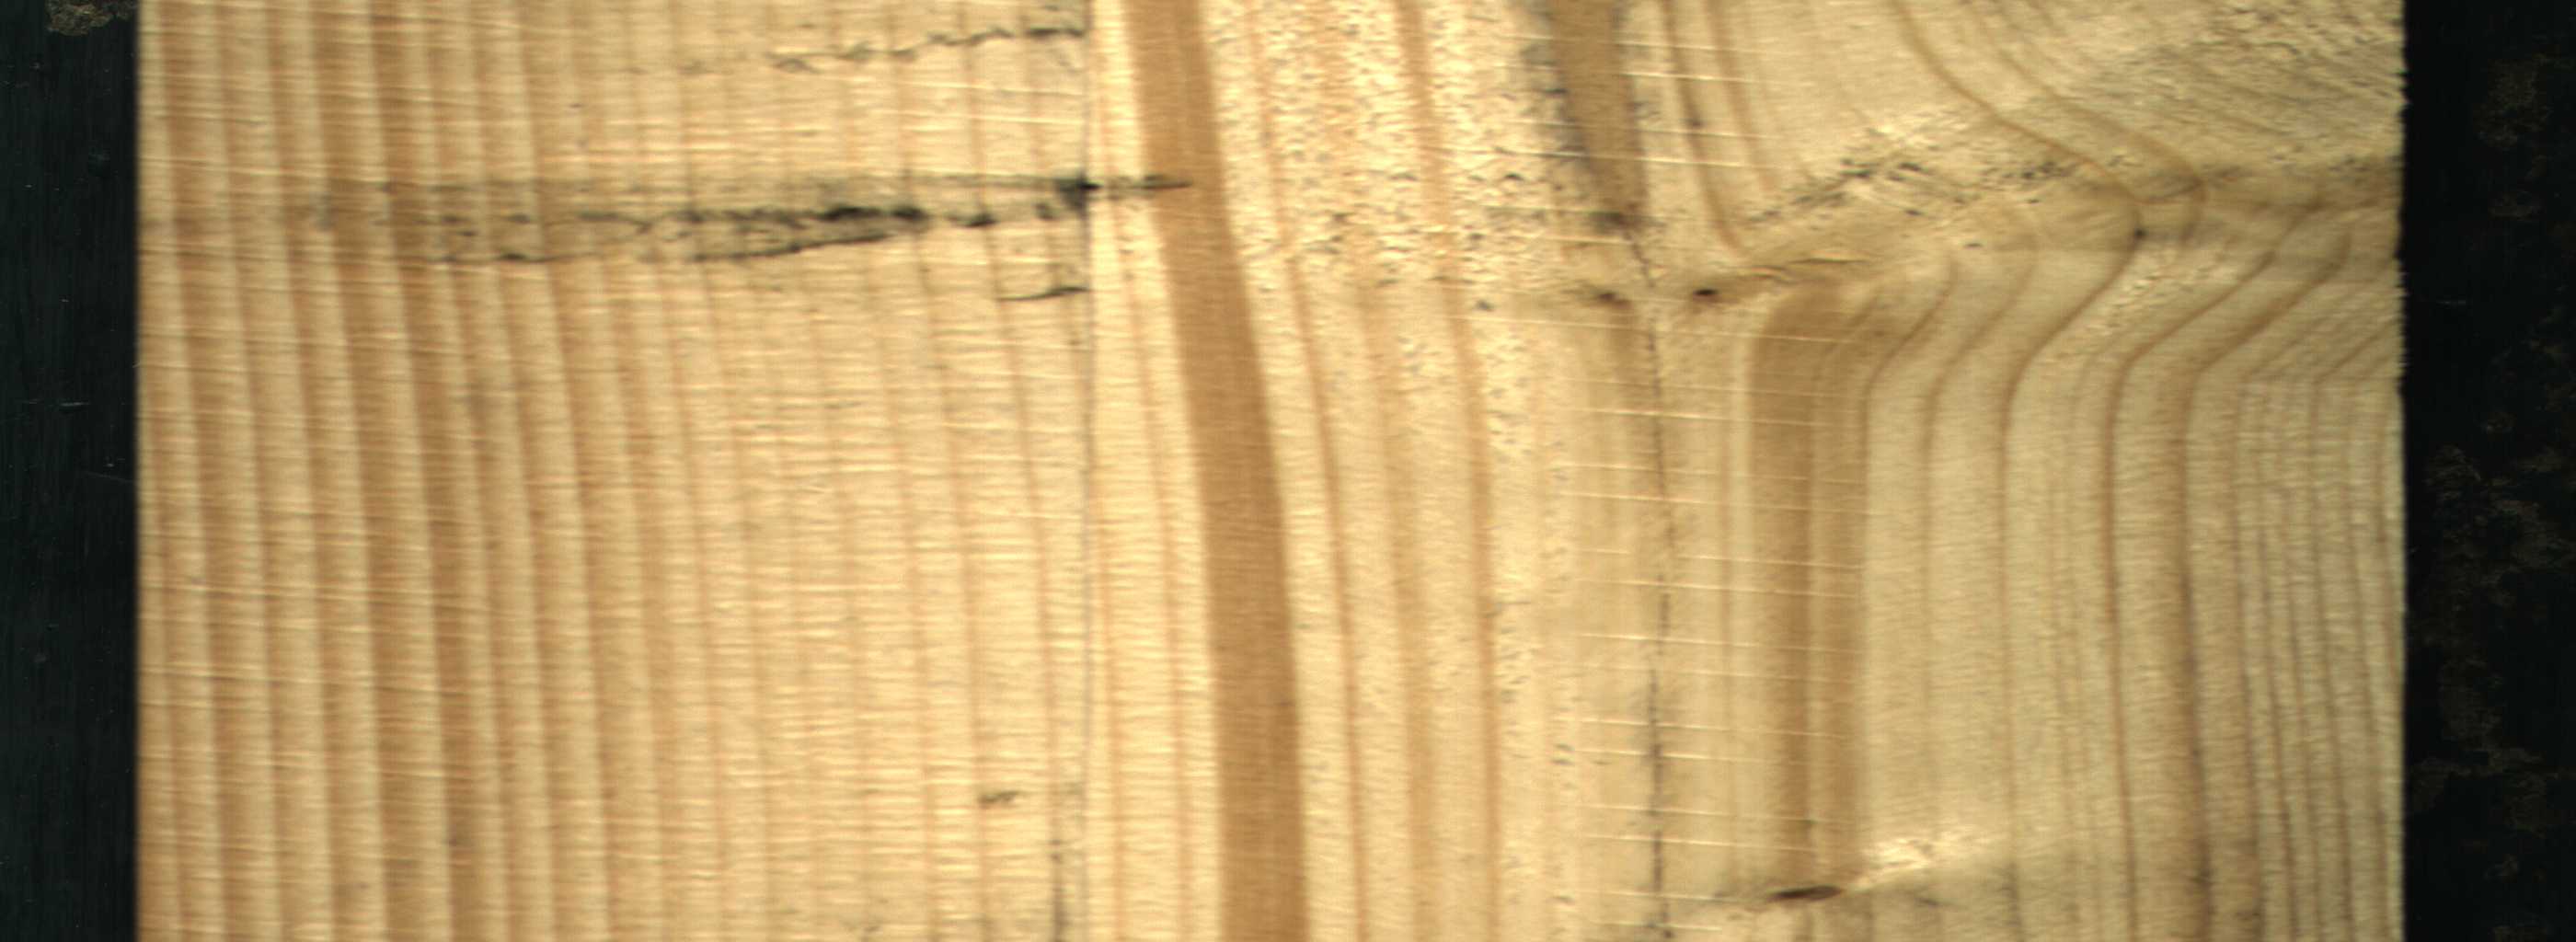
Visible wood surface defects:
Quartzity
Quartzity
Live_Knot
Live_Knot